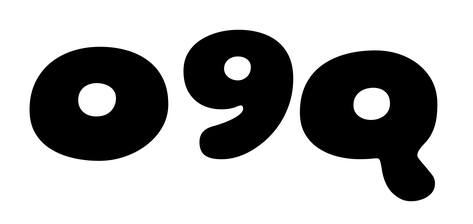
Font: Gluten_ExtraBold